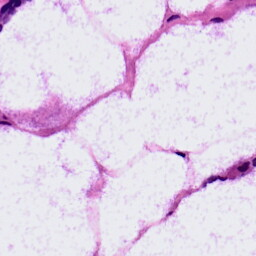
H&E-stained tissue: LymphNode